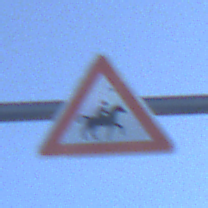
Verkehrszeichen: ReiterLinks
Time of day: MorningAfternoon
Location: Outdoor (Nature)
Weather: PartlyCloudy
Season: NotSpecified
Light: Natural